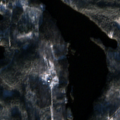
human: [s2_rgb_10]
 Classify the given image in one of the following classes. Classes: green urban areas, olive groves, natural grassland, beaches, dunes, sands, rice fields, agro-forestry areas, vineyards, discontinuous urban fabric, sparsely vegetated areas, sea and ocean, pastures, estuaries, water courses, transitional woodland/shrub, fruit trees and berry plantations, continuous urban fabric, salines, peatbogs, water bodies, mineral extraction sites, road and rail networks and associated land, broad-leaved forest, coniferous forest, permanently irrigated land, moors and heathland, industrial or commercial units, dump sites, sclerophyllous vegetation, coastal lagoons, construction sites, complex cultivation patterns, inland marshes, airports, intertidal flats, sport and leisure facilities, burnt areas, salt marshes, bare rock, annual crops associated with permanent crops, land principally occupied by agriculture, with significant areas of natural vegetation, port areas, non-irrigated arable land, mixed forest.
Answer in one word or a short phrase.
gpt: coniferous forest, mixed forest, transitional woodland/shrub, water bodies